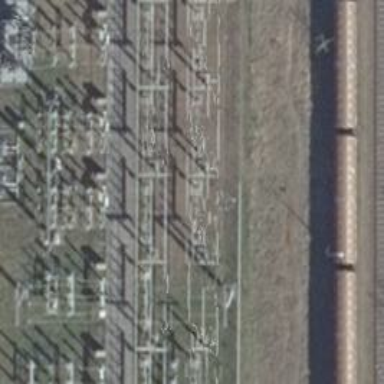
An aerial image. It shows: Power line with 3 cables. The line type is busbar.